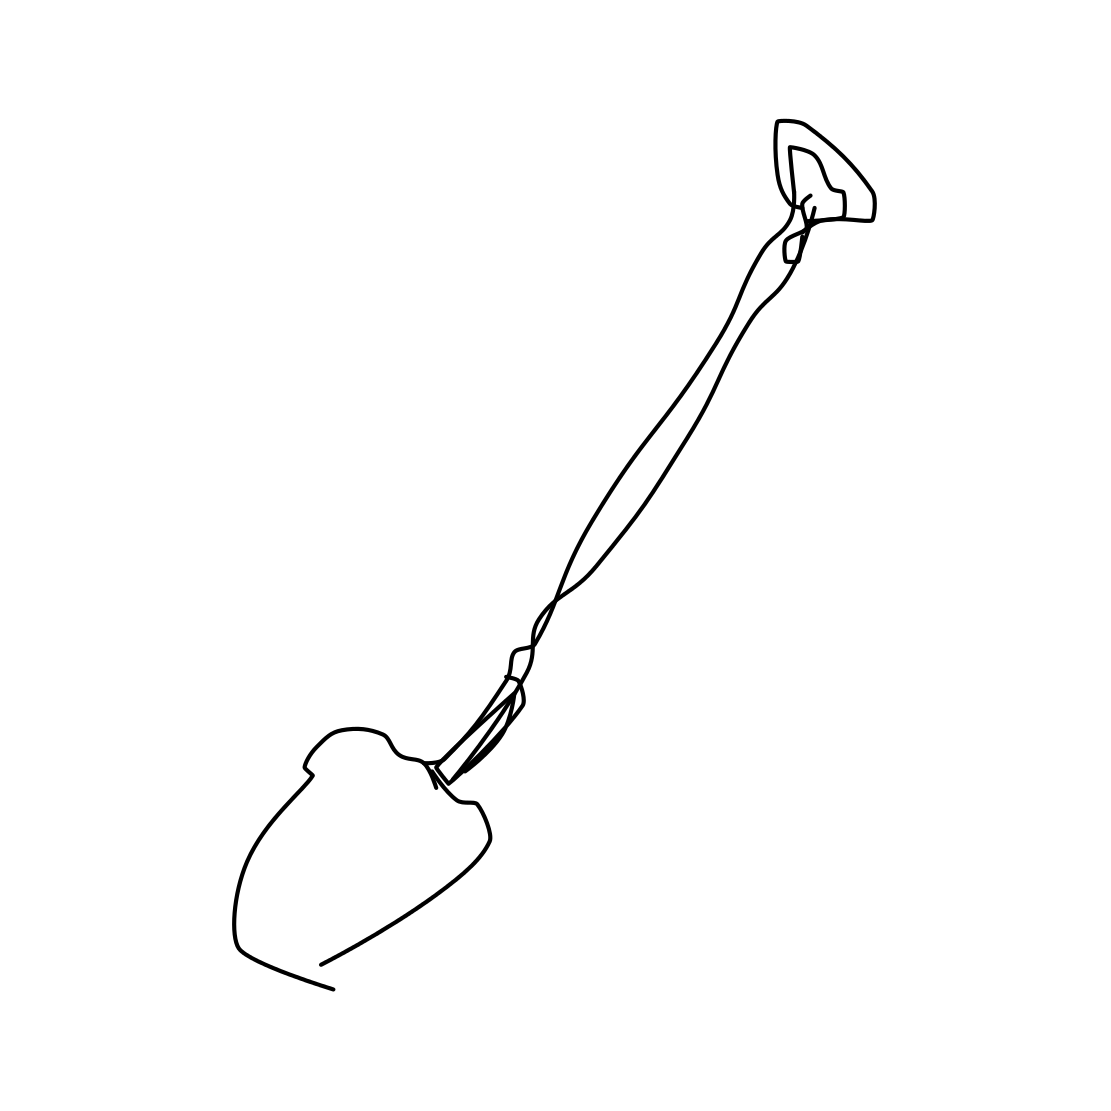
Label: shovel